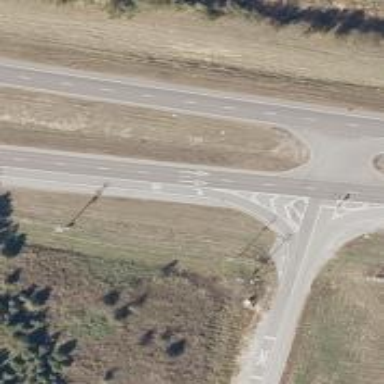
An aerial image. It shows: Trunk expressway with asphalt surface. It is dual carriageway.